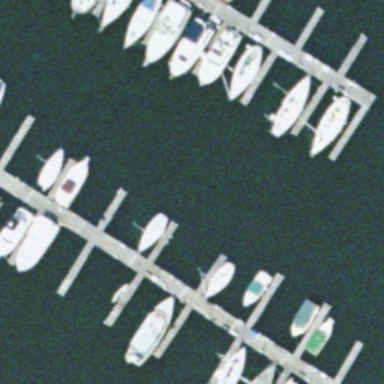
Lots of boats docked at the harbor and the water is deep blue .